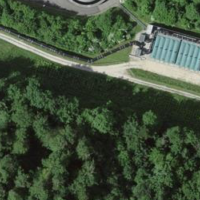
EUNIS habitat code: 55
Species observed at this site:
Symphyotrichum lanceolatum